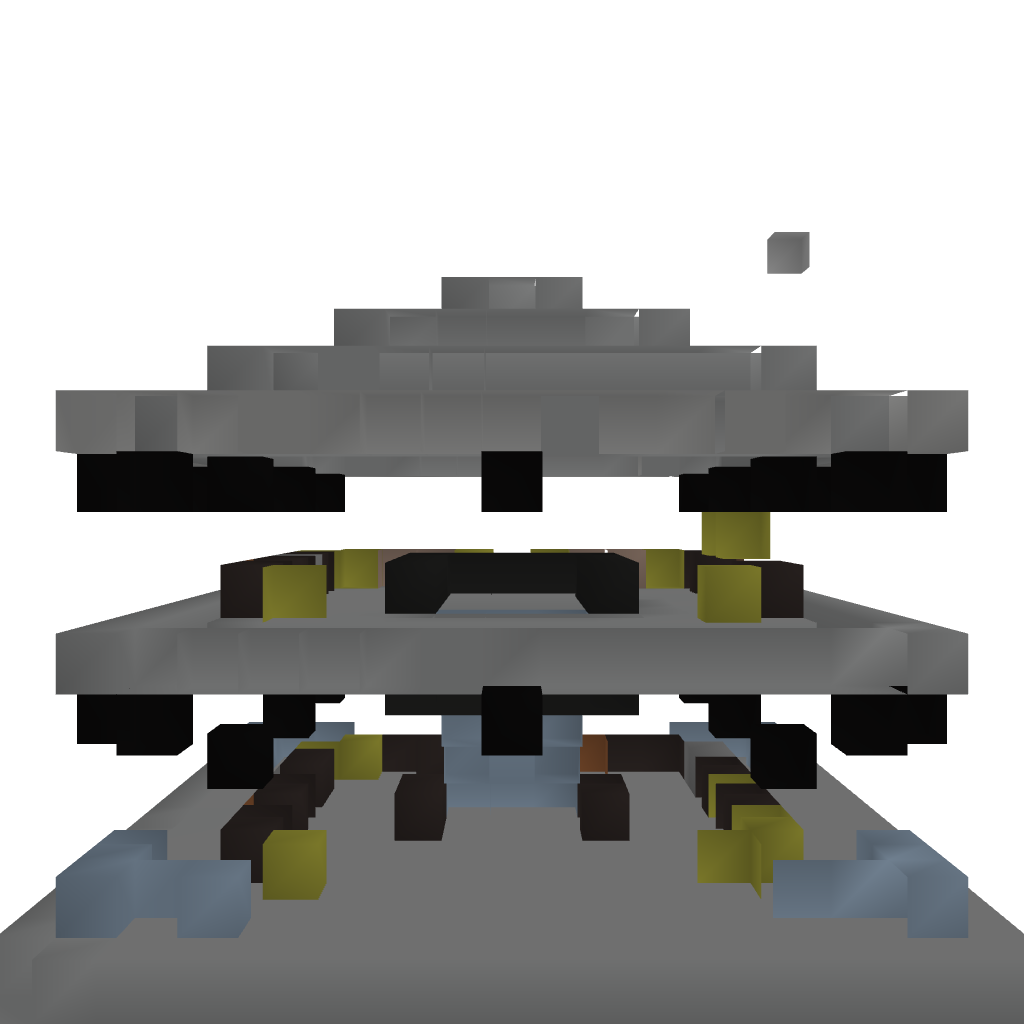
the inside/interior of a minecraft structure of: BigHouse